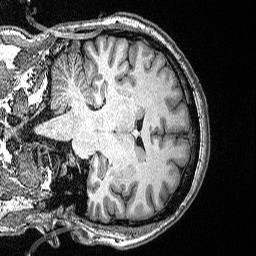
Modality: T1w
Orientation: coronal
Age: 40
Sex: male
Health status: ill
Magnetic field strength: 3 T
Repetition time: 2.53 s
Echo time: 0.00331 s